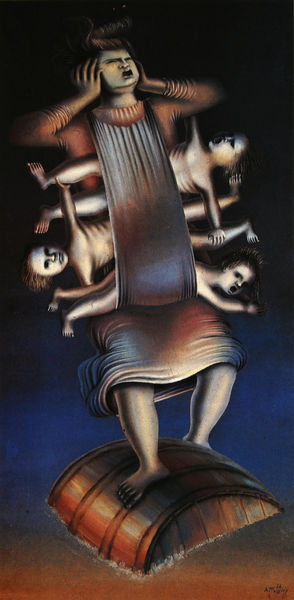
Titel: Flut
Künstler: Alexander Tyschler
Standort: Moskau
Institution: Sammlung Flora Syrkina
Schlagwörter: blau, gemälde, körper, schatten, braun, frau, geste, haar, kleid, köpfe, licht, mund, nacht, nase, ohr, orange, schwarz, rot, tuch, malerei, rock, schleife, arme, augen, gesicht, stehen, tragen, hände, signatur, öl, haare, drei, mutter, lippen, ohren, kinder, skulptur, beine, hellblau, last, füsse, kissen, bauch, zehen, surreal, fuss, linie, rippen, acryl, barfuß, streit, fass, verzweiflung, alptraum, wams, schrei, pullover, gerippe, balance, fra, klage, balancieren, balanzieren, drillinge, mettallen, streiten, wehgeschrei, wehklage